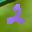
Label: 2